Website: walmart
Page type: billing-address
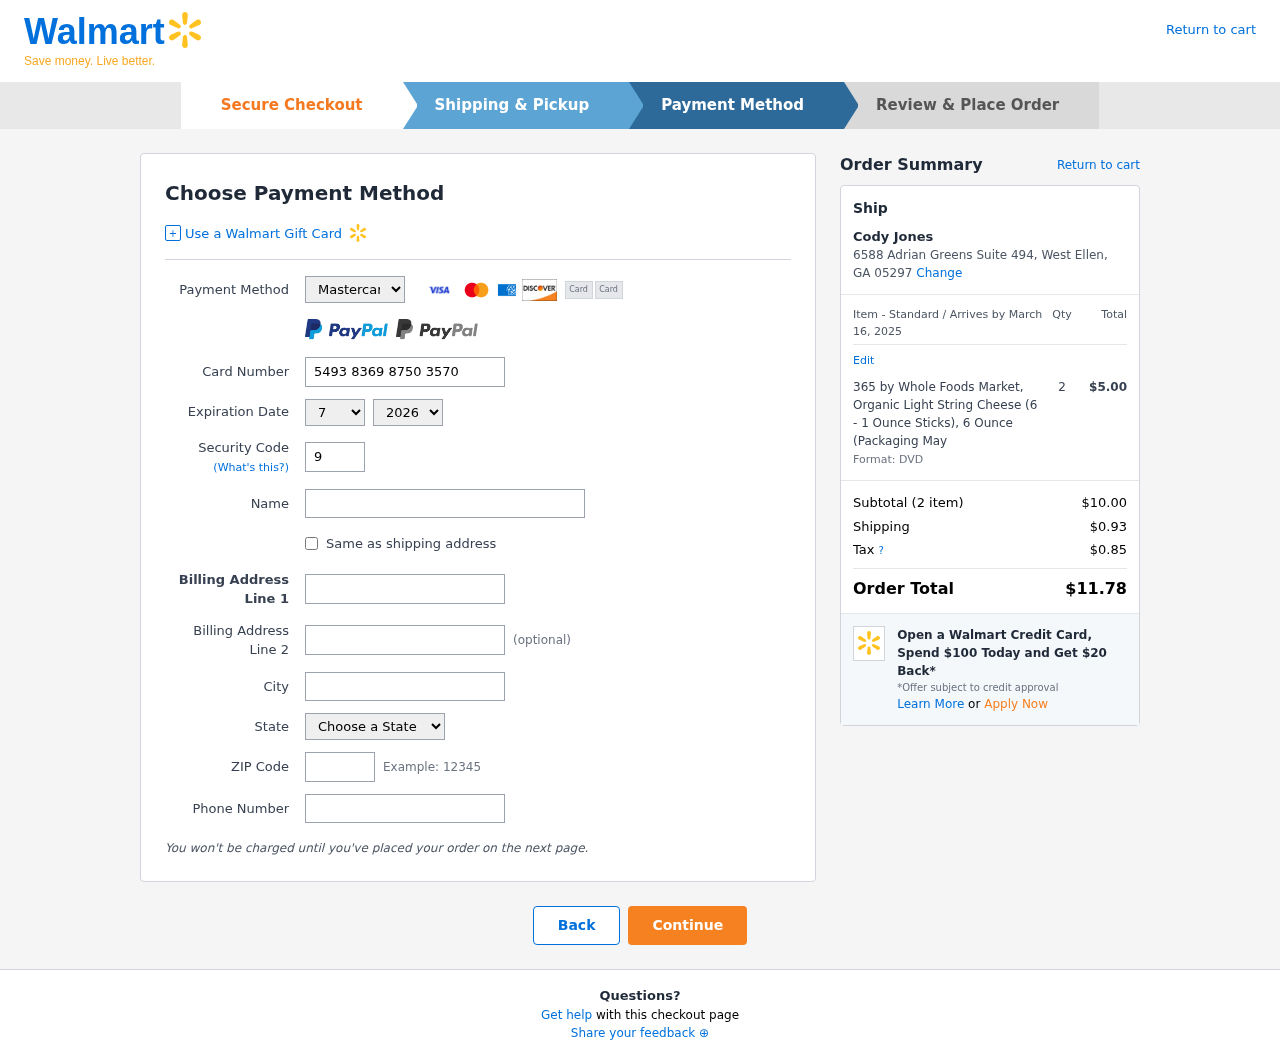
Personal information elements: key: PII_CARD_CVV
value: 926
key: PII_CARD_EXPIRY_MONTH
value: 07
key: PII_CARD_EXPIRY_YEAR
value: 26
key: PII_CARD_NUMBER
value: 5493 8369 8750 3570
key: PII_CARD_TYPE
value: Mastercard
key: PII_CITY
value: West Ellen
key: PII_CITY_STATE_ZIP
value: West Ellen, GA 05297
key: PII_FULLNAME
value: Cody Jones
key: PII_PHONE
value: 4472570208
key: PII_POSTCODE
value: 05297
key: PII_STATE
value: Georgia
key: PII_STREET
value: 6588 Adrian Greens Suite 494
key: PII_STREET2
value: Apt. 689
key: PII_FULLNAME2
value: Cody Jones
Product elements: key: PRODUCT1_NAME
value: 365 by Whole Foods Market, Organic Light String Cheese (6 - 1 Ounce Sticks), 6 Ounce (Packaging May
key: PRODUCT1_PRICE
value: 5
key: PRODUCT1_QUANTITY
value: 2
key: PRODUCT1_DESC
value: Format: DVD
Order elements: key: ORDER_DELIVERY_DATE
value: March 16, 2025
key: ORDER_NUM_ITEMS
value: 2
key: ORDER_SUBTOTAL
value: $10.00
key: ORDER_SHIPPING_COST
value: $0.93
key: ORDER_TAX
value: $0.85
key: ORDER_TOTAL
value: $11.78